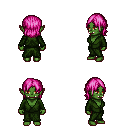
a pixel art fantasy rpg character, female body template, orc, green skin, green robe, teal pants, pink long bangs hairstyle, four views (front, back, left, right), 2x2 character sprite sheet, small pixel art, hard edges, no anti-aliasing